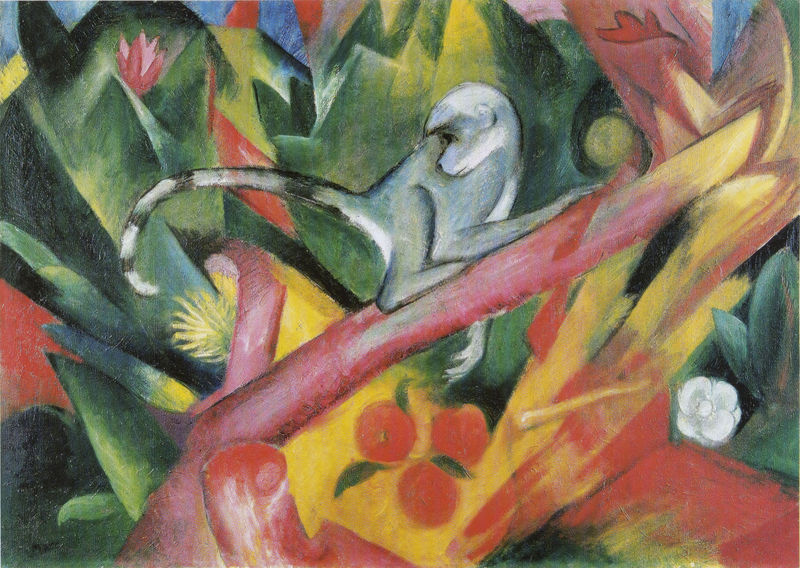
Titel: Das Äffchen
Künstler: Franz Marc
Standort: München
Institution: Städtische Galerie im Lenbachhaus
Schlagwörter: baum, blau, blätter, dunkel, gemälde, hand, weiß, bäume, gelb, grün, kubismus, kubistisch, landschaft, sitzen, äste, blume, blumen, bunt, grau, hell, mitte, orange, schwarz, blick, blüte, blüten, obst, park, rose, rot, tier, expressionismus, malerei, bild, öl, ast, natur, stamm, busch, sitzend, blatt, pflanzen, rosa, schön, wald, reiter, affe, frucht, früchte, schwanz, apfel, orangen, äpfel, farbig, ecke, schnabel, sitz, abstrakt, farben, formen, violett, primitivismus, querformat, wild, blue, red, white, black, expressionism, face, gray, green, modern, painting, yellow, gestreift, flowers, pink, farn, plant, exotisch, abstraktion, gauguin, kirchen, kirschen, paradies, münchen, form, durcheinander, klassische moderne, wirr, macke, tierpark, zoo, franz, pfote, flower, kristall, gaugin, fruit, tree, ear, urwald, trees, schräge, wildnis, zentrum, forest, drawing, cubist, impressionism, tail, geometrie, blauer reiter, primitiv, abstract, marc, blauer, grundfarben, leaves, expressionist, komplementärkontrast, orchidee, colorful, foot, organge, farbkontrast, franz marc, lebendig, dschungel, äffchen, bauam, lotus, meerkatze, naum, obstä, regenwald, teichrose, totenkopfäffchen, urwalt, animal, shapes, fokus, bush, monkey, paw, stripes, ape, chagall, paint, stylized, ringel, africa, satt, branch, impression, focus, stem, affee, leg, leafs, fruits, foliage, tropics, apples, wildlife, remarque, makake, rousseau, boughs, striped, jungle, amazon, stems, stamens, stalk, limb, climbing, gemoetric, tropic, tropisc, lemur, ggreen, animal life